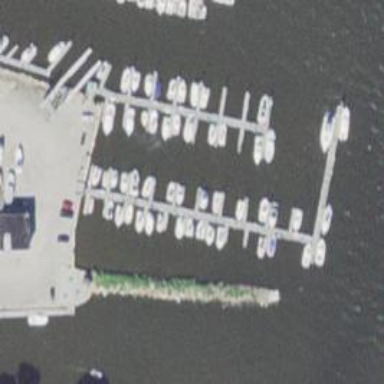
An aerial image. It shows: Man-made pier.